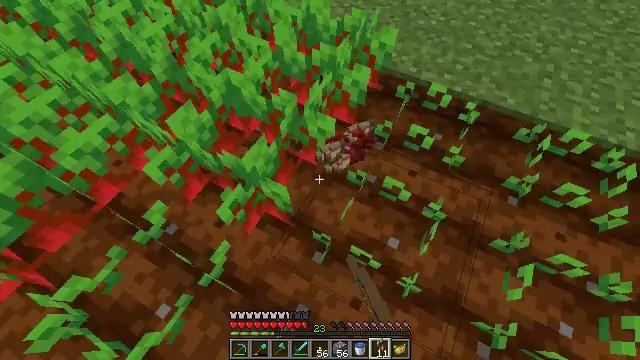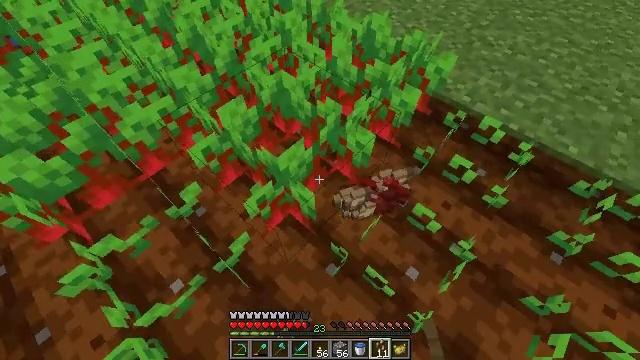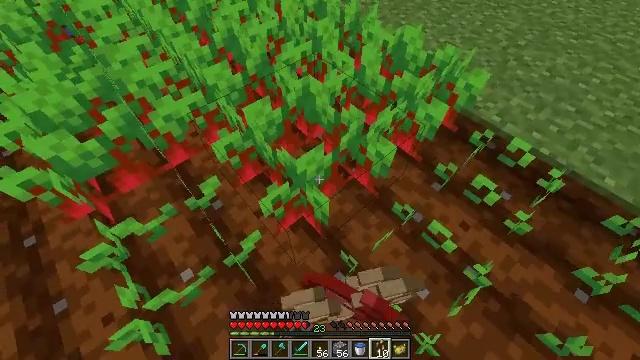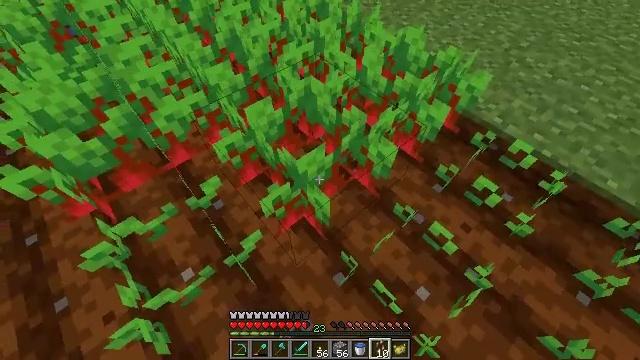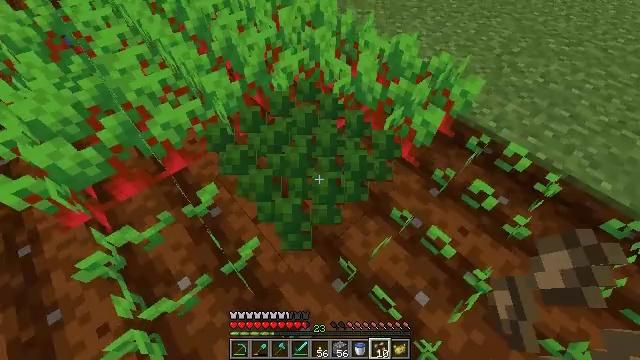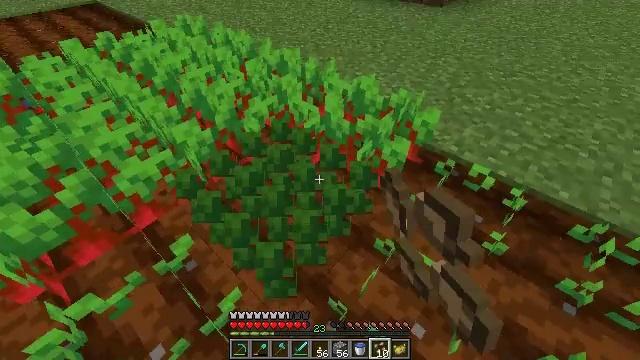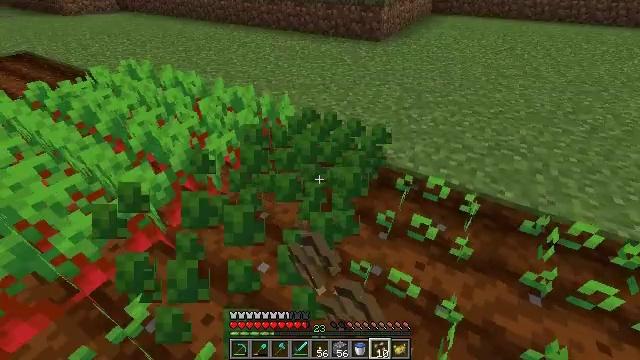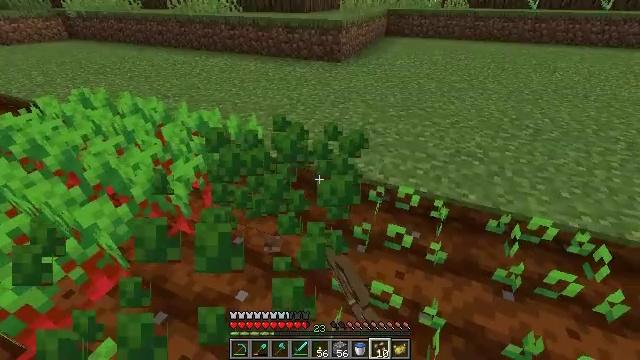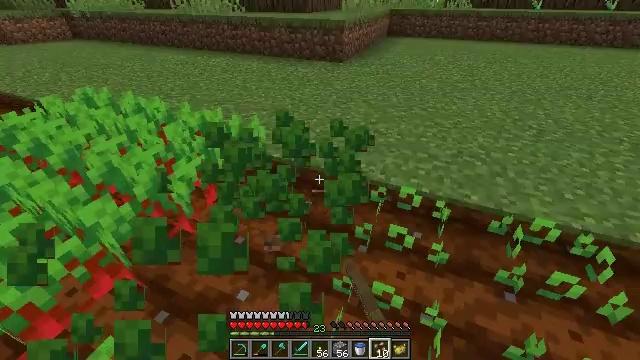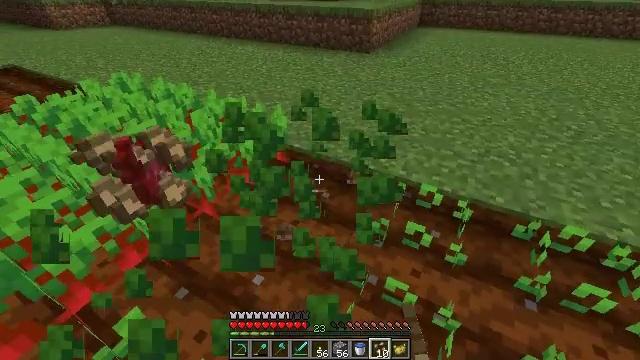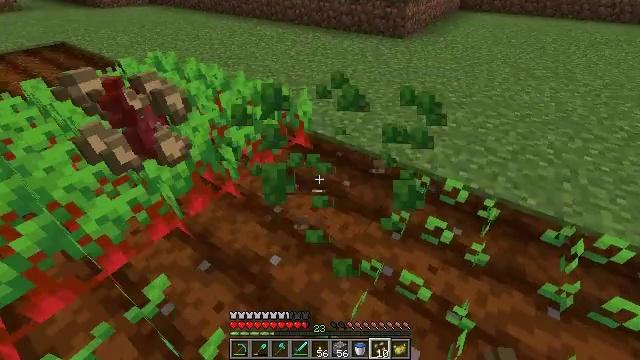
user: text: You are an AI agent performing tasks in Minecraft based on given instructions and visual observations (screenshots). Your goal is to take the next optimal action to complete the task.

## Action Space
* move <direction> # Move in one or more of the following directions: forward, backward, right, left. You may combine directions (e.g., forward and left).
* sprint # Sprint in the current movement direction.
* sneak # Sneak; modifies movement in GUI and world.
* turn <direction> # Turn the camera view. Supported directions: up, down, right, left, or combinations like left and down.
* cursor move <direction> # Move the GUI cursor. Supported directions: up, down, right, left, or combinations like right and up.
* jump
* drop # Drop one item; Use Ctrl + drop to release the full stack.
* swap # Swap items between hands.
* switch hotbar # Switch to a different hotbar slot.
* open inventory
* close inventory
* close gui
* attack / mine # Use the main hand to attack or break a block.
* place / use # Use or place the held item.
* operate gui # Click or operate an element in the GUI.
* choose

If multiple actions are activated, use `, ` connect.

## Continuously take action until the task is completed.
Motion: motion action
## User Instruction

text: Gather beetroots by breaking the plants.
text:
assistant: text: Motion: turn left and up
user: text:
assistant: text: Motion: turn left and up
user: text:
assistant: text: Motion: no_op
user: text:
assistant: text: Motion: turn right and up, attack / mine
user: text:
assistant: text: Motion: turn right and up, attack / mine
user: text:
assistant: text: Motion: turn right and up, attack / mine
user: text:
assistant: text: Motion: turn right and up, attack / mine
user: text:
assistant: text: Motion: no_op
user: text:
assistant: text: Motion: turn left and down
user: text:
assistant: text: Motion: turn left and down
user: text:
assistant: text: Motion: no_op